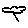
Label: cloud